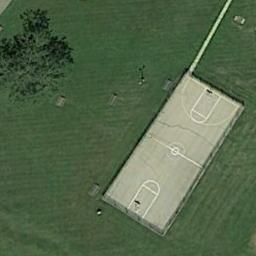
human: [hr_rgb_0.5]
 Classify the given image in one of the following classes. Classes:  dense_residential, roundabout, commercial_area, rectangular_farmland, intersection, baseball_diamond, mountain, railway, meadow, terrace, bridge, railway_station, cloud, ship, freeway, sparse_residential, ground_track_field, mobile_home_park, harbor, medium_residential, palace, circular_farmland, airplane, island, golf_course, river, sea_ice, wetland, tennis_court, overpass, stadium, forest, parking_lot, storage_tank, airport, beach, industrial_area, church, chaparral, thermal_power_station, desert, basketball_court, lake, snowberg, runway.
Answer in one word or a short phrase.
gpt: basketball_court